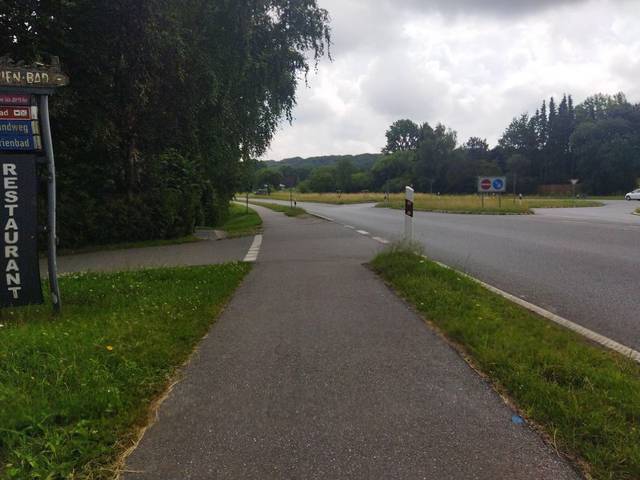
Region: Germany
Coordinates: 54.5, 9.555